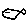
Label: fish